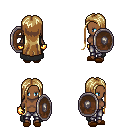
a pixel art fantasy rpg character, female body template, human, dark skin, black cape, metal pants, blonde extra-long hairstyle, gold gloves, brown slippers, shield, four views (front, back, left, right), 2x2 character sprite sheet, small pixel art, hard edges, no anti-aliasing